Aerial crown-view tile of a tropical tree (Barro Colorado Island, Panama), acquired 20240611:
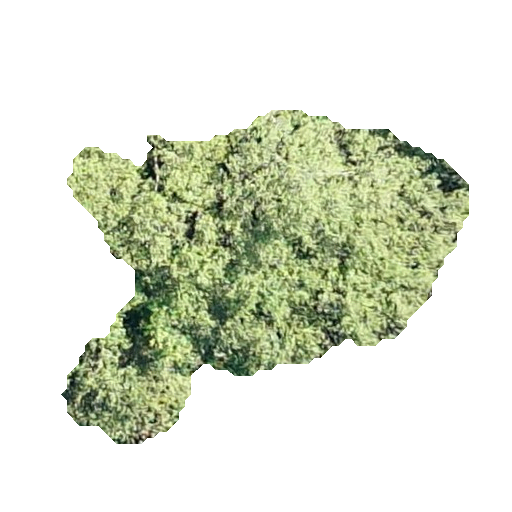
Species: Luehea seemannii
GBIF accepted scientific name: Luehea seemannii
Crown area: 130.827 m²